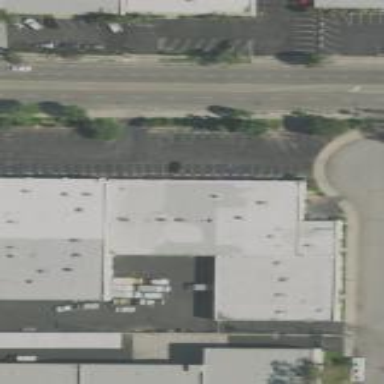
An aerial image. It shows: Industrial building.